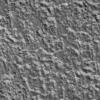
Atmospheric dust classification: not_dusty